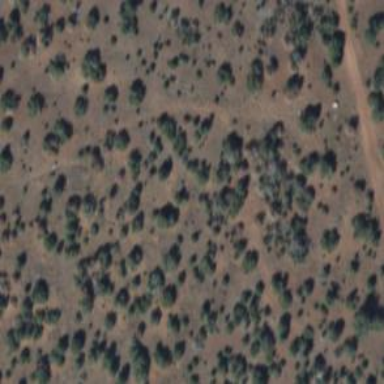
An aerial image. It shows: Area covered in scrub vegetation.